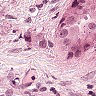
Metastatic tissue present: yes